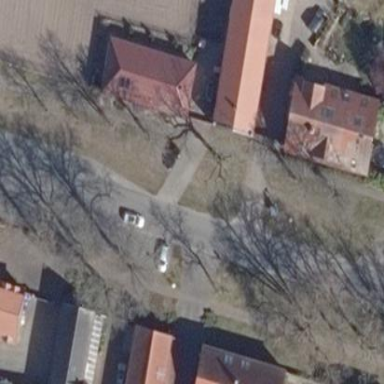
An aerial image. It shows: Street-side parking area.